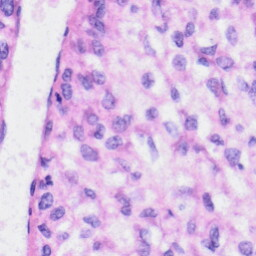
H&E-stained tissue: Liver